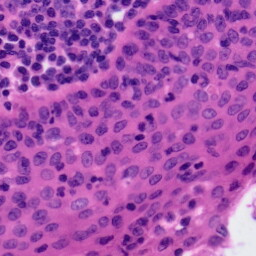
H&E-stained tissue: Tonsil